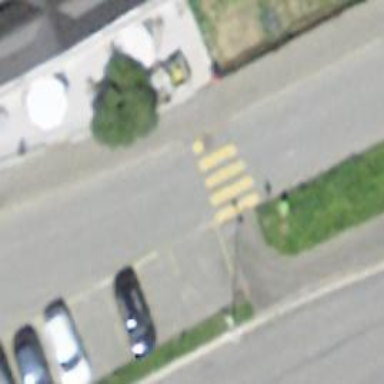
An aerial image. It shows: Marked road crossing.